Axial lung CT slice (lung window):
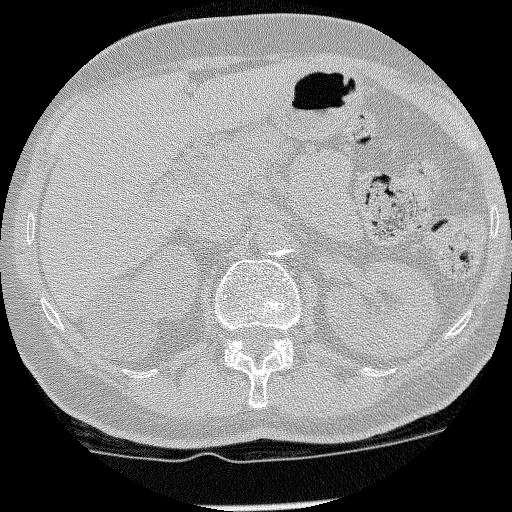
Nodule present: no